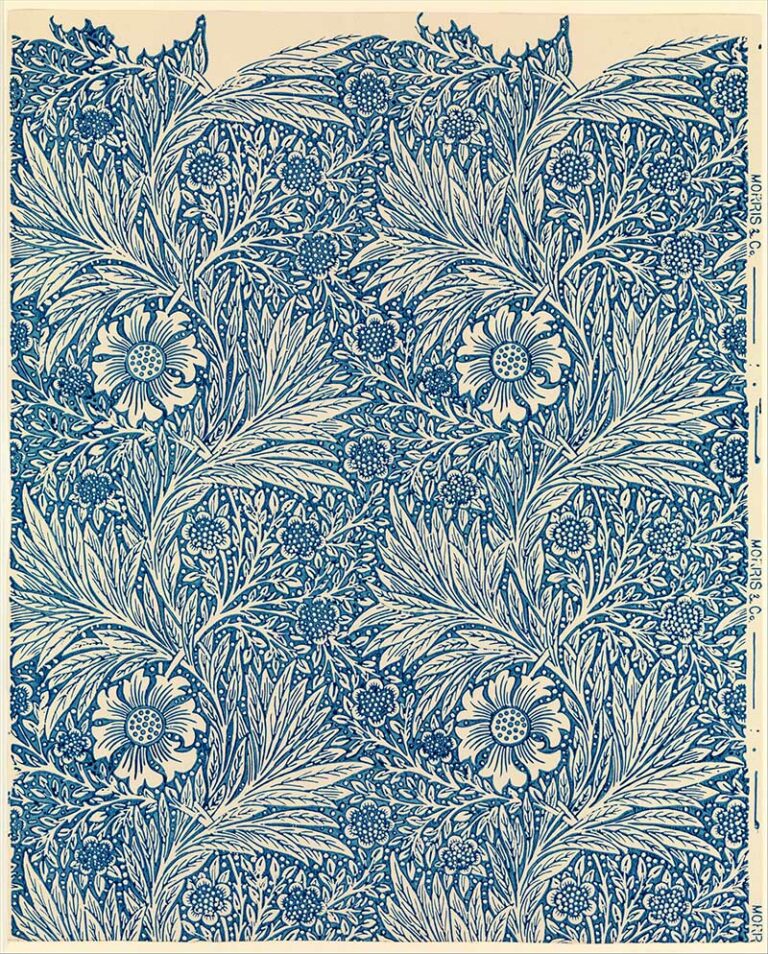
Design: Marigold
Year: 1875